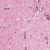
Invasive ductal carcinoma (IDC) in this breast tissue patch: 0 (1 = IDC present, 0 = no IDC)